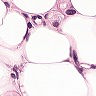
Metastatic tissue present: yes